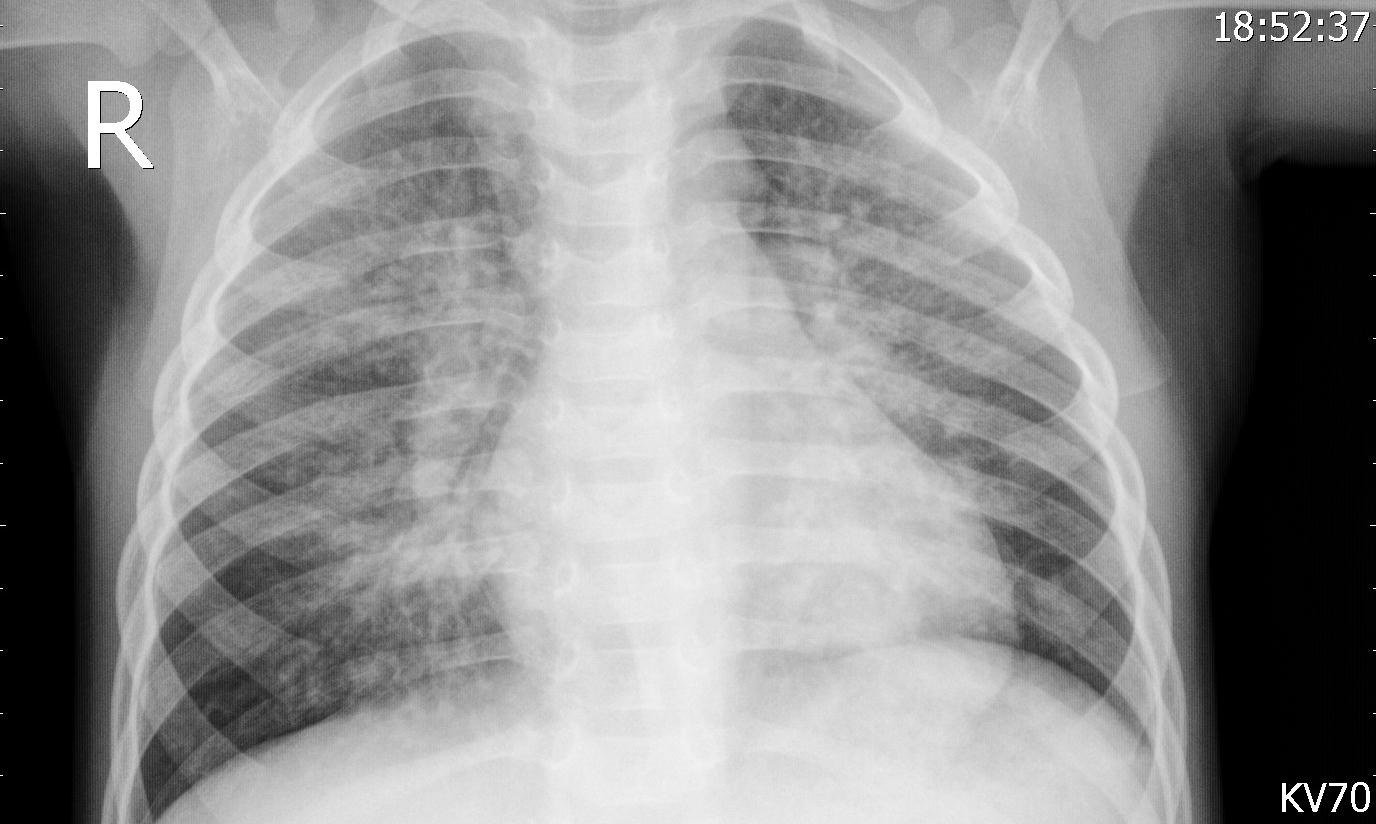
Diagnosis: PNEUMONIA